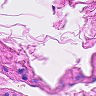
Metastatic tissue present: no